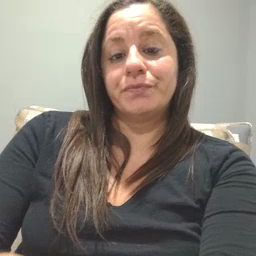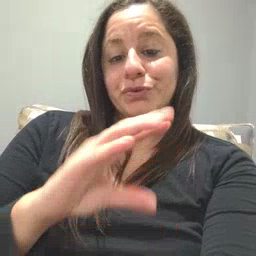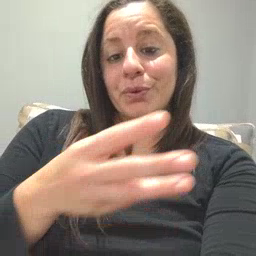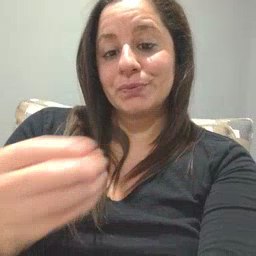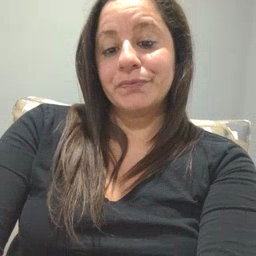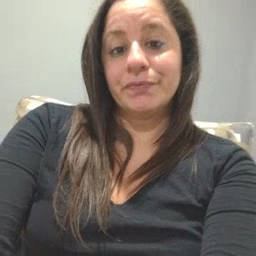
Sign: story